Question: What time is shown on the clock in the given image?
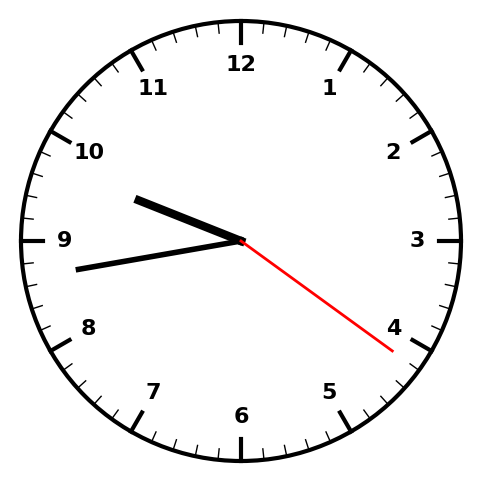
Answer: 09:43:21